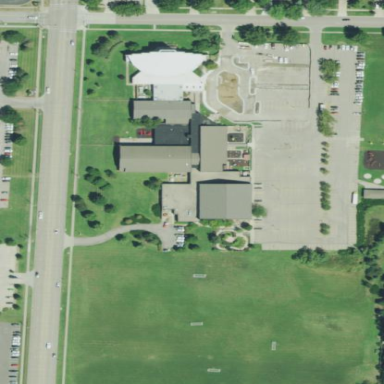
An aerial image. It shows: Church building that serves as school.